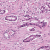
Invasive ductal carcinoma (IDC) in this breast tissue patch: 1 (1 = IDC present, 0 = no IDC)